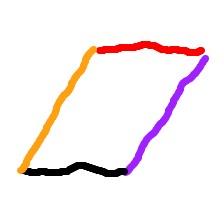
Shape: parallelogram